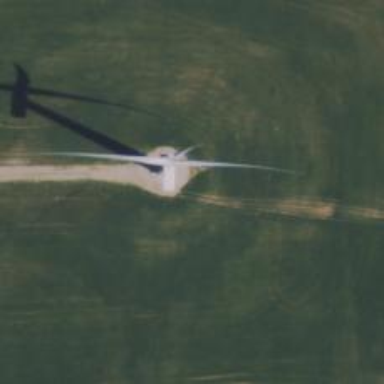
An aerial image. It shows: Industrial building with wind generator. The generator is horizontal axis wind turbine.